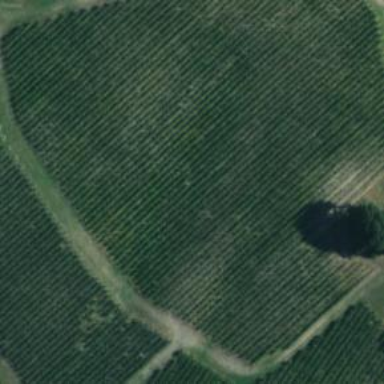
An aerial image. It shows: Vineyard where grapes are grown.